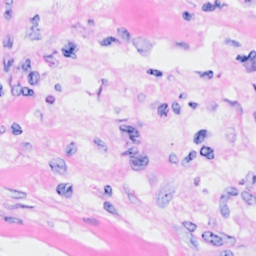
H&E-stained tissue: Breast